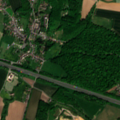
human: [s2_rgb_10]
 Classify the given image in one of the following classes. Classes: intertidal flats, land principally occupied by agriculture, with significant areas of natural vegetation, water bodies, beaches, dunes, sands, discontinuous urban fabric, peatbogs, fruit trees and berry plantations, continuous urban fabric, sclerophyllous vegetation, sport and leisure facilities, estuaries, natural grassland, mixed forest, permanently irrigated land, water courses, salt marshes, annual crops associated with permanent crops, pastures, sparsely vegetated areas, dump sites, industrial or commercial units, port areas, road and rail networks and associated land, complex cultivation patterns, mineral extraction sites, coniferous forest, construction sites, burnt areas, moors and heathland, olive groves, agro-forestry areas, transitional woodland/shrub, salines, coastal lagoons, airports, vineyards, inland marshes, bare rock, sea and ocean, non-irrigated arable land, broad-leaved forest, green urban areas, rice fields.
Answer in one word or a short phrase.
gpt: discontinuous urban fabric, non-irrigated arable land, complex cultivation patterns, land principally occupied by agriculture, with significant areas of natural vegetation, broad-leaved forest